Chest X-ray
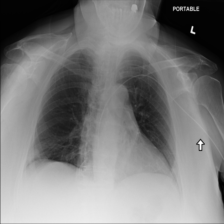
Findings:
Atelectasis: negative
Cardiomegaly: negative
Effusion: negative
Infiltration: negative
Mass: negative
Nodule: positive
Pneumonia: negative
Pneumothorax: negative
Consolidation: negative
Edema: negative
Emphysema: negative
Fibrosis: negative
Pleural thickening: negative
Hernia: negative